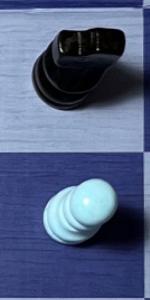
Label: Pawn_White